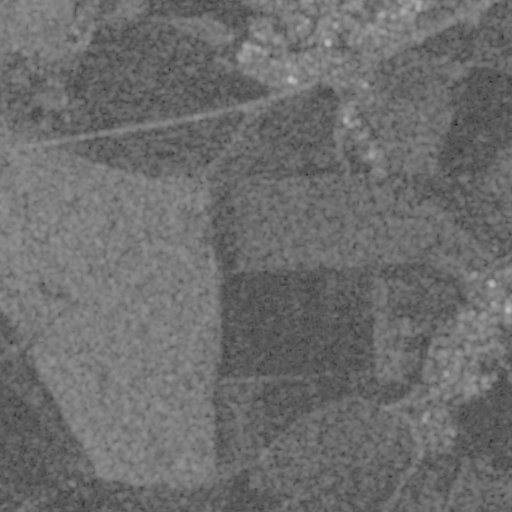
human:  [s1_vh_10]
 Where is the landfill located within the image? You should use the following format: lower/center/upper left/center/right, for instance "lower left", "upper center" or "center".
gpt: The landfill is located in the upper left of the image.
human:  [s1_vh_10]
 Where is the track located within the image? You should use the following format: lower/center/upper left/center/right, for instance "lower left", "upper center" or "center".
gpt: There is no track in the image.

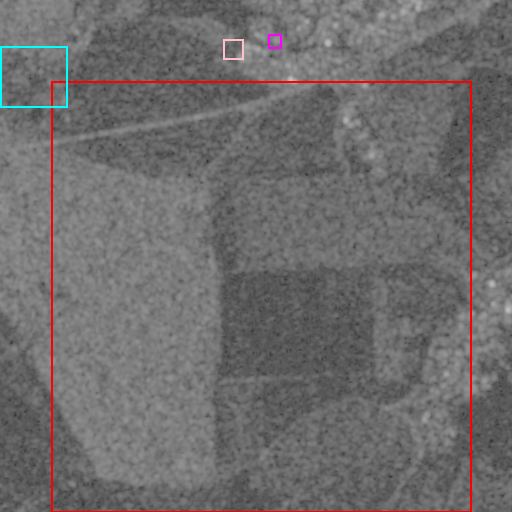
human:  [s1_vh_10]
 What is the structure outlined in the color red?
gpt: The structure outlined in red is a crop field.
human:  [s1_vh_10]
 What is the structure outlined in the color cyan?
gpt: The structure outlined in cyan is a landfill.
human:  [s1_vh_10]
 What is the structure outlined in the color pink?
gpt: The structure outlined in pink is a park.
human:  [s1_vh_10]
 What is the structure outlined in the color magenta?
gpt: The structure outlined in magenta is a parking lot.
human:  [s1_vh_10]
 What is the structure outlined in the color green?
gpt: There is no green outline.